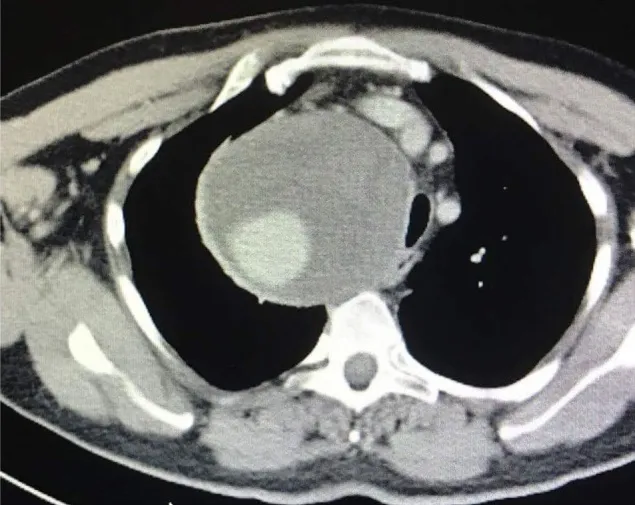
Axial-coronal computed tomography imaging shows a giant right subclavian aneurysm of 12 cm diameter.
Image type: radiology (ct)